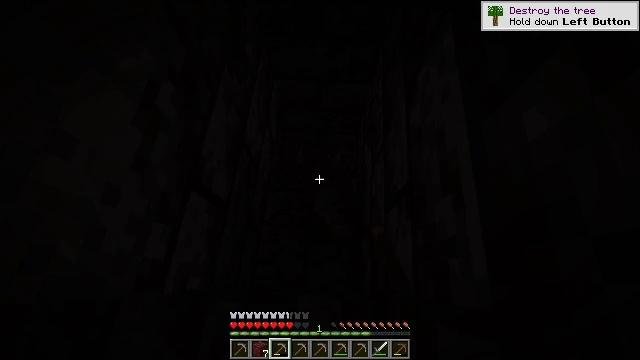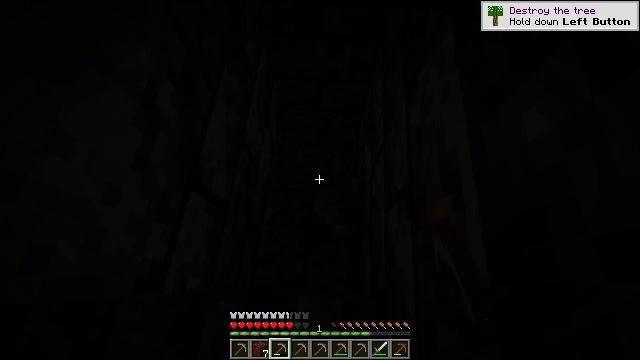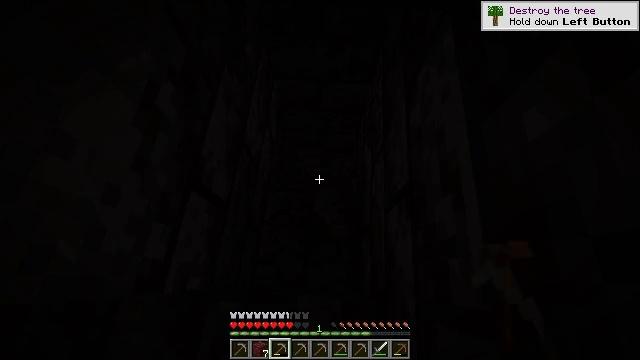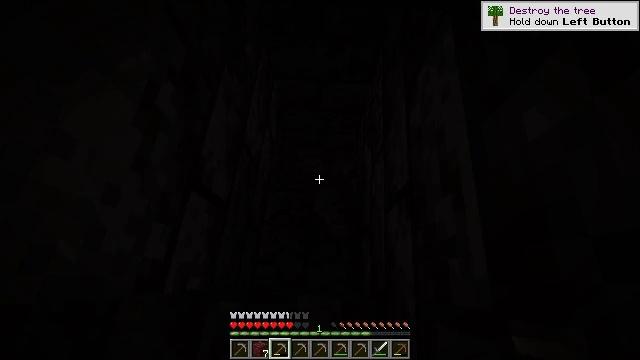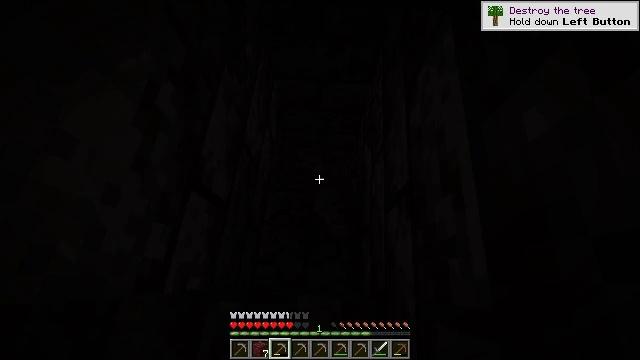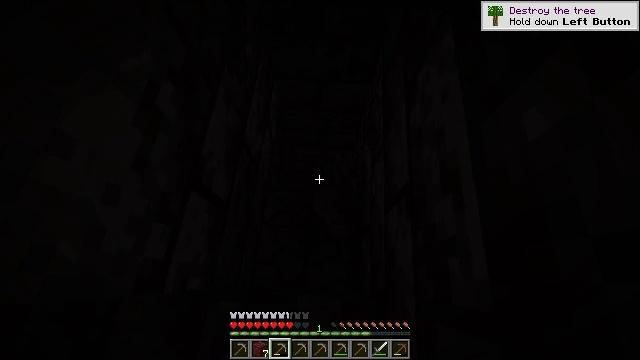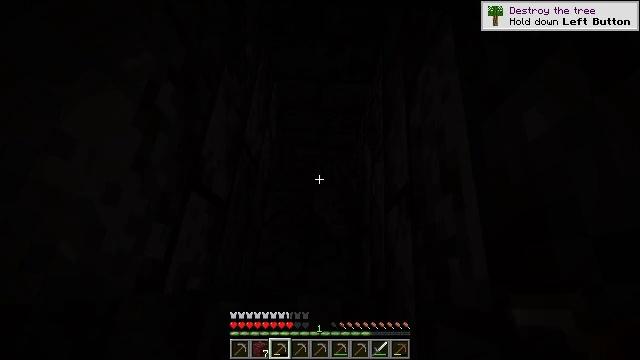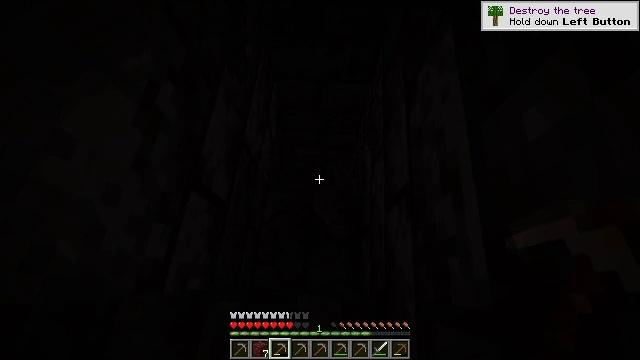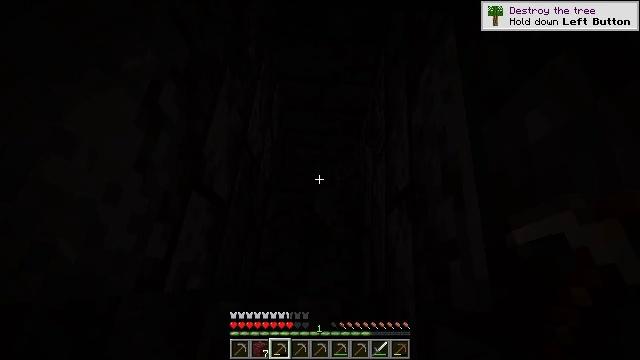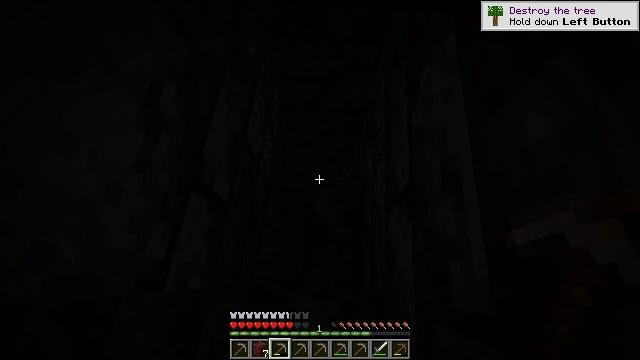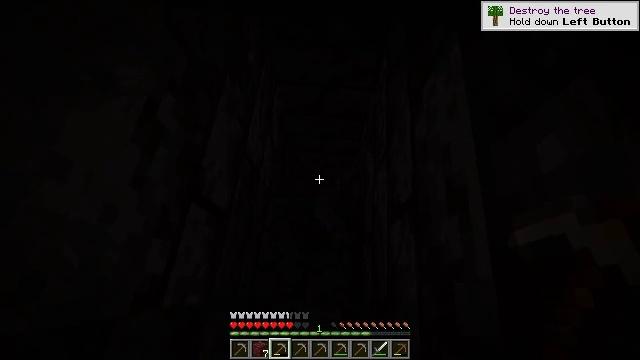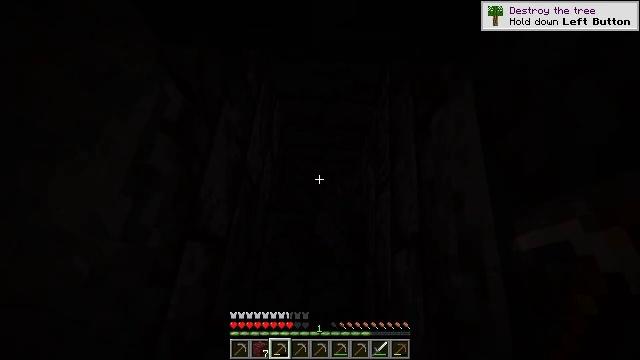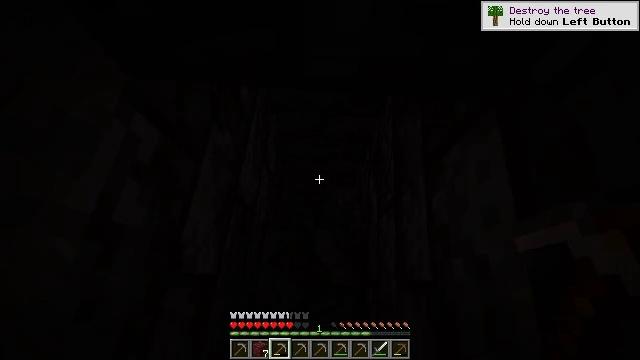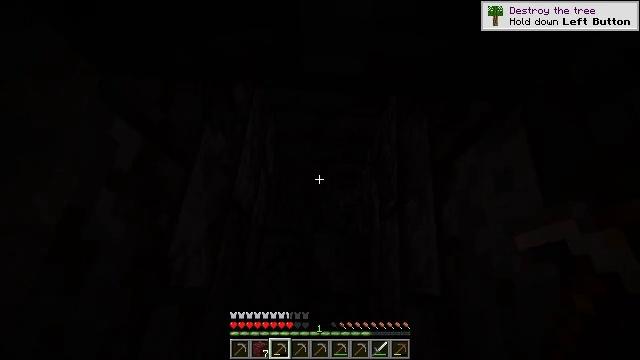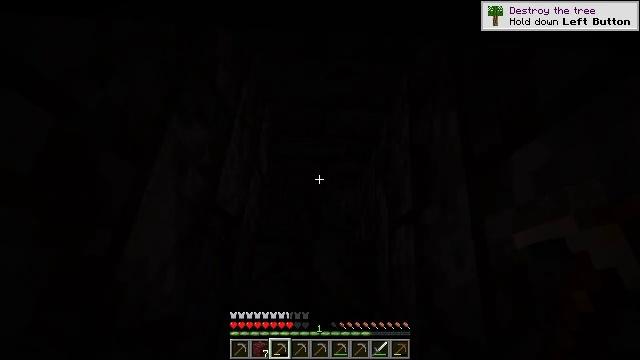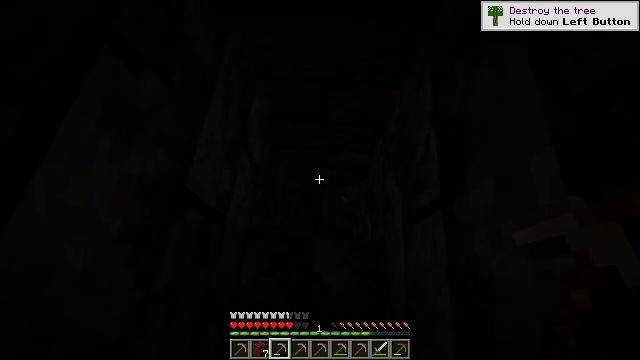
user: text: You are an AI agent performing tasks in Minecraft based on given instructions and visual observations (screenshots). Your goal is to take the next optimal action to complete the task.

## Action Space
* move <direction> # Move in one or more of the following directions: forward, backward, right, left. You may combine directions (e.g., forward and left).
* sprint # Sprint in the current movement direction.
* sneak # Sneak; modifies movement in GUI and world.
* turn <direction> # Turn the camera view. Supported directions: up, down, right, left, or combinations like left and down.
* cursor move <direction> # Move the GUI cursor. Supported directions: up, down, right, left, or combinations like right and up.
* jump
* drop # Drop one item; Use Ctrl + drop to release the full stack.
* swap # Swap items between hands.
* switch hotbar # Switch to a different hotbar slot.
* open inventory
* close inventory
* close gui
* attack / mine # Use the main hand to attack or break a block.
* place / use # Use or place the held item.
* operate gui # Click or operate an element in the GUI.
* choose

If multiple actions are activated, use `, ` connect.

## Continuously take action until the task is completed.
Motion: motion action
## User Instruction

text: Collect polished blackstone bricks by attacking them.
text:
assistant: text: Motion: attack / mine
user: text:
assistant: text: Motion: attack / mine
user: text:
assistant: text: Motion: attack / mine
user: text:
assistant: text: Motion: attack / mine
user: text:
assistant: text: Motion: attack / mine
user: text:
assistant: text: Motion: attack / mine
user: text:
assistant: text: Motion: attack / mine
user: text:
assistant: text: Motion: no_op
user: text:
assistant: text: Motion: no_op
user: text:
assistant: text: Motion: move forward
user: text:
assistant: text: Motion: move forward
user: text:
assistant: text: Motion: move forward
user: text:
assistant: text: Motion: no_op
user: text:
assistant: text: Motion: no_op
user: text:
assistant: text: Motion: no_op
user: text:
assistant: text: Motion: no_op
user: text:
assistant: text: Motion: no_op
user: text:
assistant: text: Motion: no_op
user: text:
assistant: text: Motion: attack / mine
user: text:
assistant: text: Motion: attack / mine
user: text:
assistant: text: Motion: attack / mine
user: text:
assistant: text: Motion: attack / mine
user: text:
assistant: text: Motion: attack / mine
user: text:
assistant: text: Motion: attack / mine
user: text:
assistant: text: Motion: turn up, attack / mine
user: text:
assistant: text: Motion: turn up, attack / mine
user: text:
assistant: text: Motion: attack / mine
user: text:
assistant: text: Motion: attack / mine
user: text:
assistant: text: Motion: attack / mine
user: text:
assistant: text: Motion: attack / mine